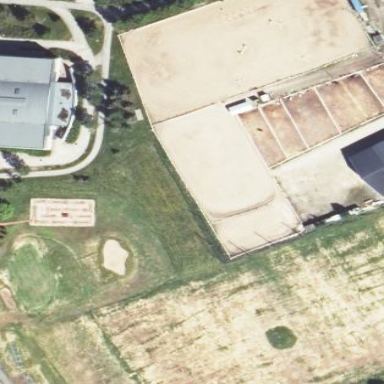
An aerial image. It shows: Equestrian pitch used for leisure and sports activities.